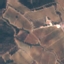
Land use / land cover class: PermanentCrop